Question: I'm trying to create a simple modal form that would allow a user to enter a recipe and corresponding ingredients. I'm doing it as an express app (so using Jade) but I have converted the Jade to HTML and made <URL>.
Strangely enough when running the app locally (accompanying screenshot)the alignment errors are different to the ones produced by the fiddle.

Excuse the HTML mess, I'm new enough to it and guilty of throwing whatever looked reasonable in the docs together.
The modal body HTML (what I imagine to be the offending piece of code) is shown below
'''
<div class="modal-body">
<form id="submitRecipe" role="form" method="post" class="form-horizontal">
<div class="row">
<div class="form-group">
<input type="text" name="recipeName" placeholder="recipe name" autocomplete="off" class="form-control"/>
</div>
</div>
<div class="row">
<div class="form-group">
<div class="form-inline recipeRow">
<div class="form-group">
<input type="text" name="ingredient" placeholder="ingredient" class="form-control"/>
</div>
<div class="form-group">
<input type="text" name="quantity" placeholder="quantity" class="form-control"/>
</div>
<div class="form-group">
<select class="form-control">
<option>g</option>
<option>tsp</option>
</select>
</div>
</div>
</div>
</div>
<div class="form-group">
<input id="add-row" type="button" name="add-row" value="Add row" class="btn btn-default"/>
</div>
<button type="submit" class="btn btn-default">Submit</button>
</form>
</div>
'''
Here is <URL> applying James King's suggestion
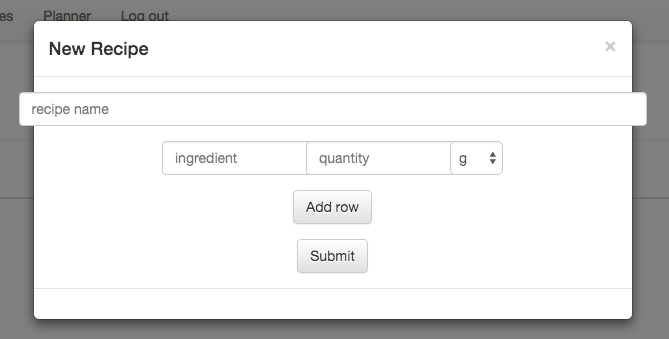
Answer: Take out all the '<div class="row">' and remove class="form-horizontal" from your form.
All the .row are giving you negative margins left and right, causing you to overflow the modal